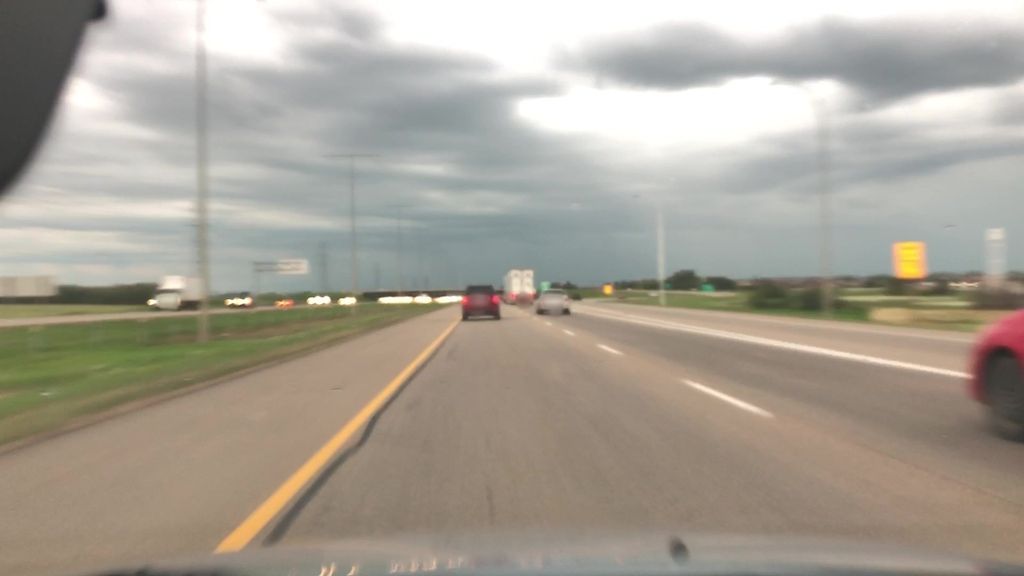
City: edmonton